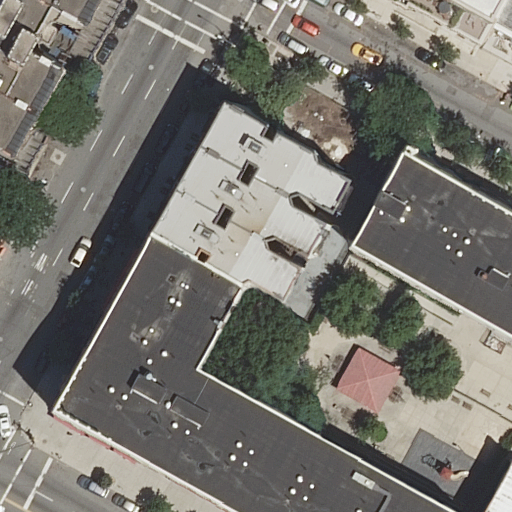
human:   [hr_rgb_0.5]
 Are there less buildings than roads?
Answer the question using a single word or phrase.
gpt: no

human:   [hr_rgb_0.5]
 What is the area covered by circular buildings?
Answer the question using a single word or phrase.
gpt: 0m2

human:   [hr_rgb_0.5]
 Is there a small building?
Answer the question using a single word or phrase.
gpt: yes

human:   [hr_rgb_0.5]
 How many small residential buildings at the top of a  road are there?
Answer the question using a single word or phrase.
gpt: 3

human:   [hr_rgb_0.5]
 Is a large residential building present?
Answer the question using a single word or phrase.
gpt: yes

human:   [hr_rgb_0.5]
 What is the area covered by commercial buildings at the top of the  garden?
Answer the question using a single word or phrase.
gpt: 0m2

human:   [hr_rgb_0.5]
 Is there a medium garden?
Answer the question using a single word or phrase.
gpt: yes

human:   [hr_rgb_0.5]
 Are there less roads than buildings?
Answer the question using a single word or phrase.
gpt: yes

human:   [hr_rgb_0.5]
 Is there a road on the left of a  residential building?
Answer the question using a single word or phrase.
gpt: yes

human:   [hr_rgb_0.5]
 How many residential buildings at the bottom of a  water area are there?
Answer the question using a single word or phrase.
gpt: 0

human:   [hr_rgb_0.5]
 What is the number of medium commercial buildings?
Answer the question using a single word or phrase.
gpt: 0

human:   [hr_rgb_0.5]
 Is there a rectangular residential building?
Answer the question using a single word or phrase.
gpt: yes

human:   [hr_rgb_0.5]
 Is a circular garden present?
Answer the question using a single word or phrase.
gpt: no

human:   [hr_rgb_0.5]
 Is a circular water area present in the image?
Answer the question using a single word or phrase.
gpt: no

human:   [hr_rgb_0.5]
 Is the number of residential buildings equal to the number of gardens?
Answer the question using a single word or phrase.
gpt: no

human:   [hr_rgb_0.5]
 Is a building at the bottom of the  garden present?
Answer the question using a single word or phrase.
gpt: yes

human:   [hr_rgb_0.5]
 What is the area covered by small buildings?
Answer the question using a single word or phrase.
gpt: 198m2

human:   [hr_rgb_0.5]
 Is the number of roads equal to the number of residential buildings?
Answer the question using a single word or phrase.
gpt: no

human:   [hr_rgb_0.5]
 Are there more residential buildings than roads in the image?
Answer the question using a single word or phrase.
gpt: yes

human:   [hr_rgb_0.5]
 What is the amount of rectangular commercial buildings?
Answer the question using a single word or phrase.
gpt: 0

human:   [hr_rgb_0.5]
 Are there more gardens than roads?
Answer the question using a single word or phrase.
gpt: no

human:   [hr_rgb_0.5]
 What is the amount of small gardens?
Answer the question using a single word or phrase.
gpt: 0

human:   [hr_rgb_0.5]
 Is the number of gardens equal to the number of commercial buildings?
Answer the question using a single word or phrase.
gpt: no

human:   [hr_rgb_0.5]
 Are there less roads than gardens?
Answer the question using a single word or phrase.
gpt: no

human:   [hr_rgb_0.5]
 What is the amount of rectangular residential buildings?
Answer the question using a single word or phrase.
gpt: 5

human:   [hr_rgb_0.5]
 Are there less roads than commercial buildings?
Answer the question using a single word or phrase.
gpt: no

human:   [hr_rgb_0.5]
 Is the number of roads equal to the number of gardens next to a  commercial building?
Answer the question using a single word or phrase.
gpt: no

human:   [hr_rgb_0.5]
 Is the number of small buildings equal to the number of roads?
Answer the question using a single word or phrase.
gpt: yes

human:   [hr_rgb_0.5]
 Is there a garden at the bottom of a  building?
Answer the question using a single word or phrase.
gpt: yes

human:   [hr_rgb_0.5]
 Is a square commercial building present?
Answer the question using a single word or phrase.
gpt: no

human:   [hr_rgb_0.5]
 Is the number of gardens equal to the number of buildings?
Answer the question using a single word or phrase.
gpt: no

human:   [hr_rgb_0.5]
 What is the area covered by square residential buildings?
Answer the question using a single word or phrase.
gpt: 0m2

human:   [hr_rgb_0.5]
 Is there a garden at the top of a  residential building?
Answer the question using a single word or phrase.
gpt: yes

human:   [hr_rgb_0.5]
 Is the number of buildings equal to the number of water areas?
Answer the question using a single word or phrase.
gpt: no

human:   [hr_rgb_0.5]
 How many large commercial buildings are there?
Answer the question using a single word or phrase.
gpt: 0

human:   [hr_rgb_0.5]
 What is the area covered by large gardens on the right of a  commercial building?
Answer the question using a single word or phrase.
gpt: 0m2

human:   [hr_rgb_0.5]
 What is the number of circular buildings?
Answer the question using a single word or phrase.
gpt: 0